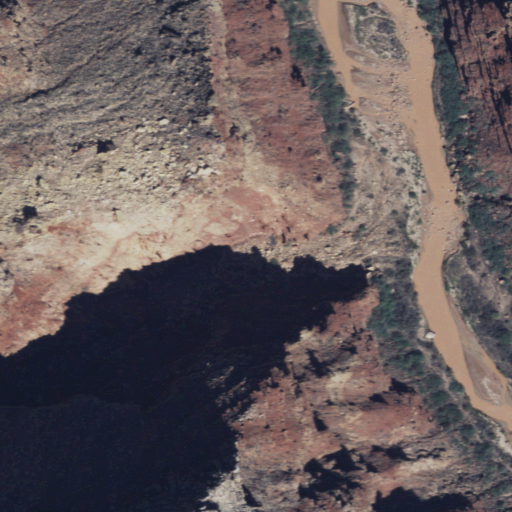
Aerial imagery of valley in Arizona named Straight Canyon containing shrub, woody wetlands, herbaceous wetlands, and barren land